七年级 · 算术
如图, $A, B$ 两地之间有一条东西走向的道路. 在 $A$ 地的东边 $5 \mathrm{~km}$ 处设置第一个广告牌, 之后每往东 $12 \mathrm{~km}$ 就设置一个广告牌.一辆汽车从 $A$ 地的东边 $3 \mathrm{~km}$ 处出发, 沿此道路向东行驶.当经过第 $n$ 个广告牌时, 此车所行驶的路程为 ( )

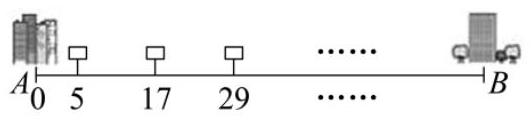
A. $(12 n+5) k m$
B. $(12 n+2) k m$
C. $(12 n-7) k m$
D. $(12 n-10) \mathrm{km}$
答案: D
解析: 析】

【分析】

本题考查用字母表示数, 难度中等.

根据题意和图形, 可以用字母表示数表示出这辆汽车行驶的路程, 本题得以解决.

【解答】

解: 由题意可得, 一汽车在 $A$ 地的东边 $3 \mathrm{~km}$ 处出发, 沿此道路向东行驶.

当经过第 $n$ 个广告牌时, 此车所行驶的路程为: $(5-3)+12(n-1)=(12 n-10) \mathrm{km}$,

故选 $D$.